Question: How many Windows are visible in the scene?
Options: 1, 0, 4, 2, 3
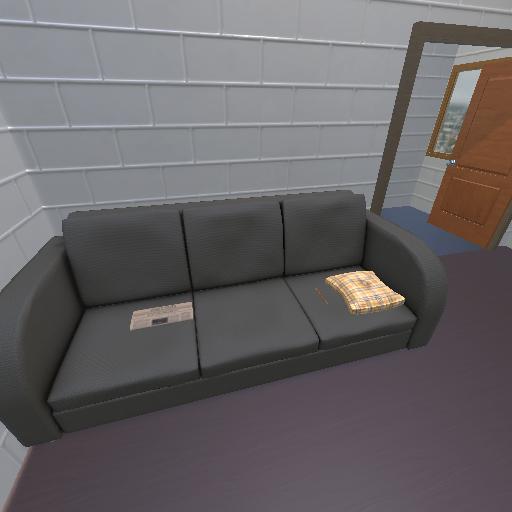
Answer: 1